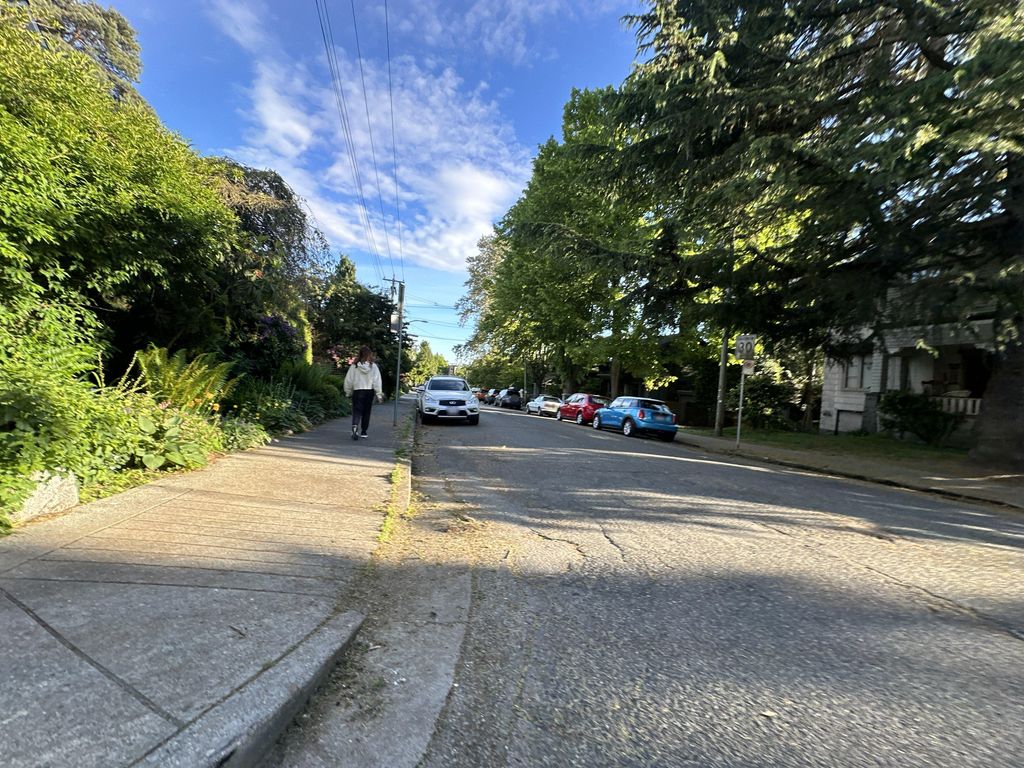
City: vancouver